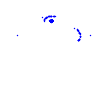
Particle: proton